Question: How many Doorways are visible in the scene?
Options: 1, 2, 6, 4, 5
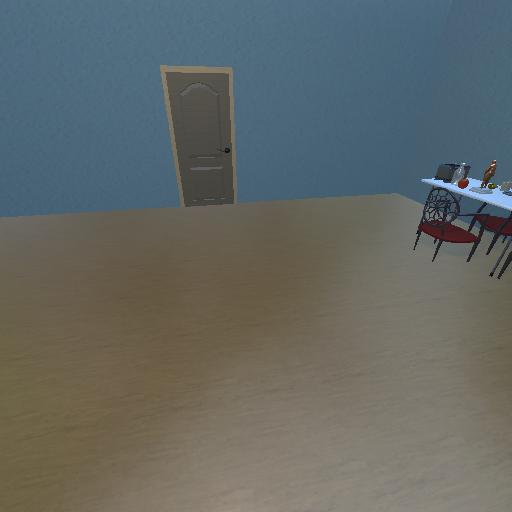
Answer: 1